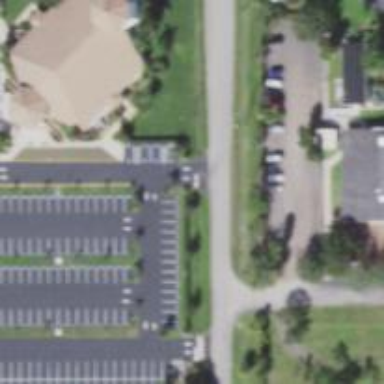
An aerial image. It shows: Parking space is available.